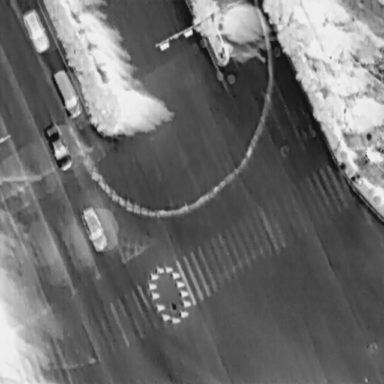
There are four Cars in the infrared image.